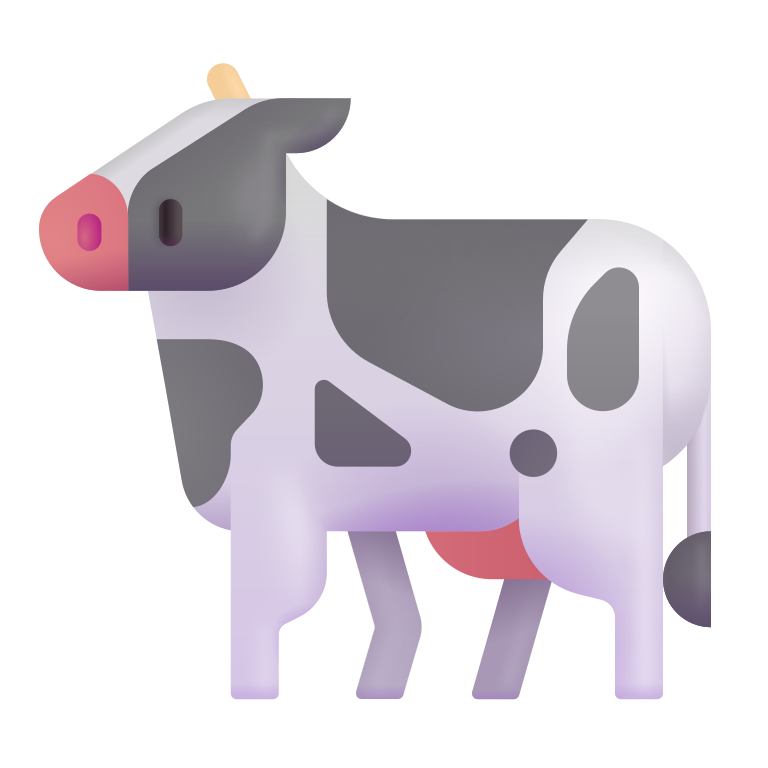
cow color